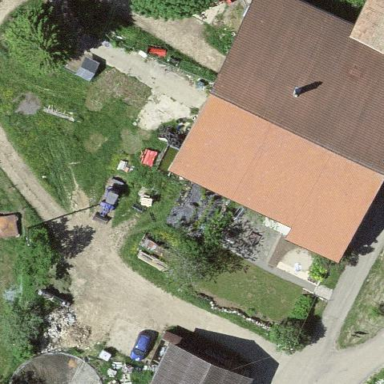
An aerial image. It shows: Farm building.